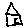
Label: house